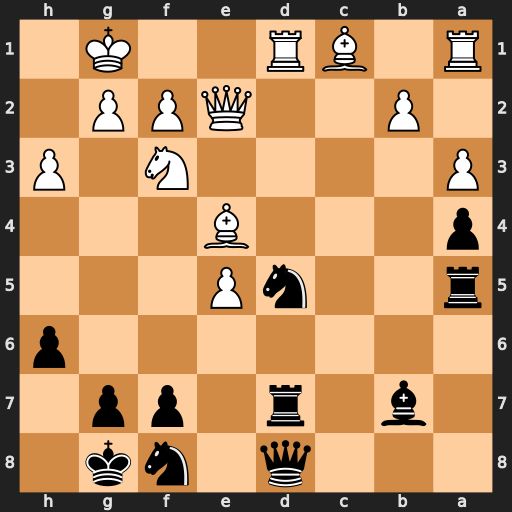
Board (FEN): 3q1nk1/1b1r1pp1/7p/r2nP3/p3B3/P4N1P/1P2QPP1/R1BR2K1
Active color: b
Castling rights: -
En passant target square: -
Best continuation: Nc3 bxc3 Rxd1+